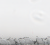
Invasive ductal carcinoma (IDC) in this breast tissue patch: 0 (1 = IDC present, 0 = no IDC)